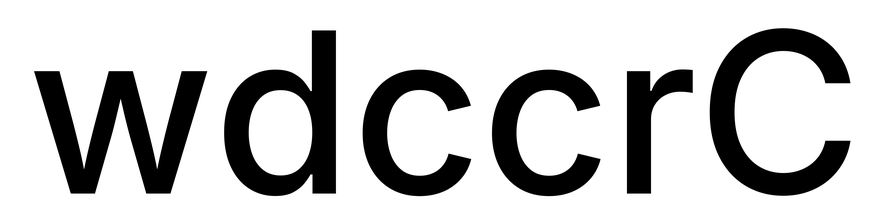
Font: Inter_Medium